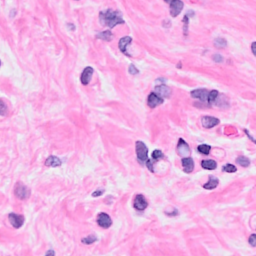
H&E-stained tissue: Breast